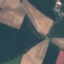
Label: AnnualCrop